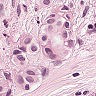
Metastatic tissue present: yes